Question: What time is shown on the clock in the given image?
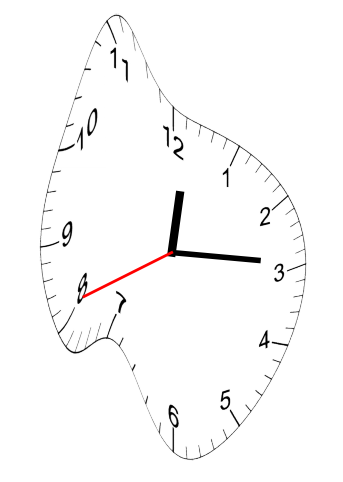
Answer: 12:14:41